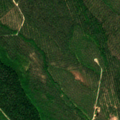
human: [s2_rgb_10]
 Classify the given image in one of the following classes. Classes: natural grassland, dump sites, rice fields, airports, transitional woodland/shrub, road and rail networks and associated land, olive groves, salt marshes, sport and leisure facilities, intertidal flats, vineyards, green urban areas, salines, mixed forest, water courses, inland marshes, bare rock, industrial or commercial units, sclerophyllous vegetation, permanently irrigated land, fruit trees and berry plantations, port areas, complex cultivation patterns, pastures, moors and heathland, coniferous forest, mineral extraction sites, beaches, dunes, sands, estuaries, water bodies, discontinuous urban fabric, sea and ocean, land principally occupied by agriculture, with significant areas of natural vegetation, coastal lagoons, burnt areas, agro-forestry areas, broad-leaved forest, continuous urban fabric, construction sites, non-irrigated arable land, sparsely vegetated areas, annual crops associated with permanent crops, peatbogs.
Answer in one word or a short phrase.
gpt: coniferous forest, mixed forest